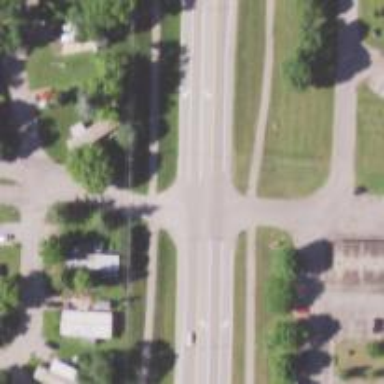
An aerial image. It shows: Asphalt road designated as living street.